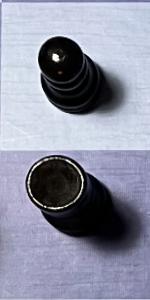
Label: Rook_Black